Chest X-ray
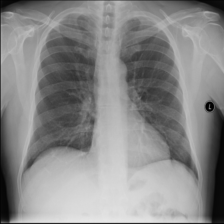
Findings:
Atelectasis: negative
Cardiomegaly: negative
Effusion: negative
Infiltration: negative
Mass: negative
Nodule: negative
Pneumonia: negative
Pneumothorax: negative
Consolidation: negative
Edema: negative
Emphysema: negative
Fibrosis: negative
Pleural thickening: negative
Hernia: negative